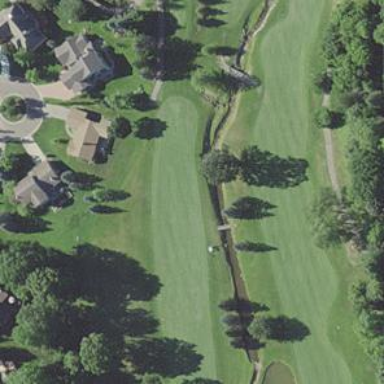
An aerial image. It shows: Path for both road and golf.